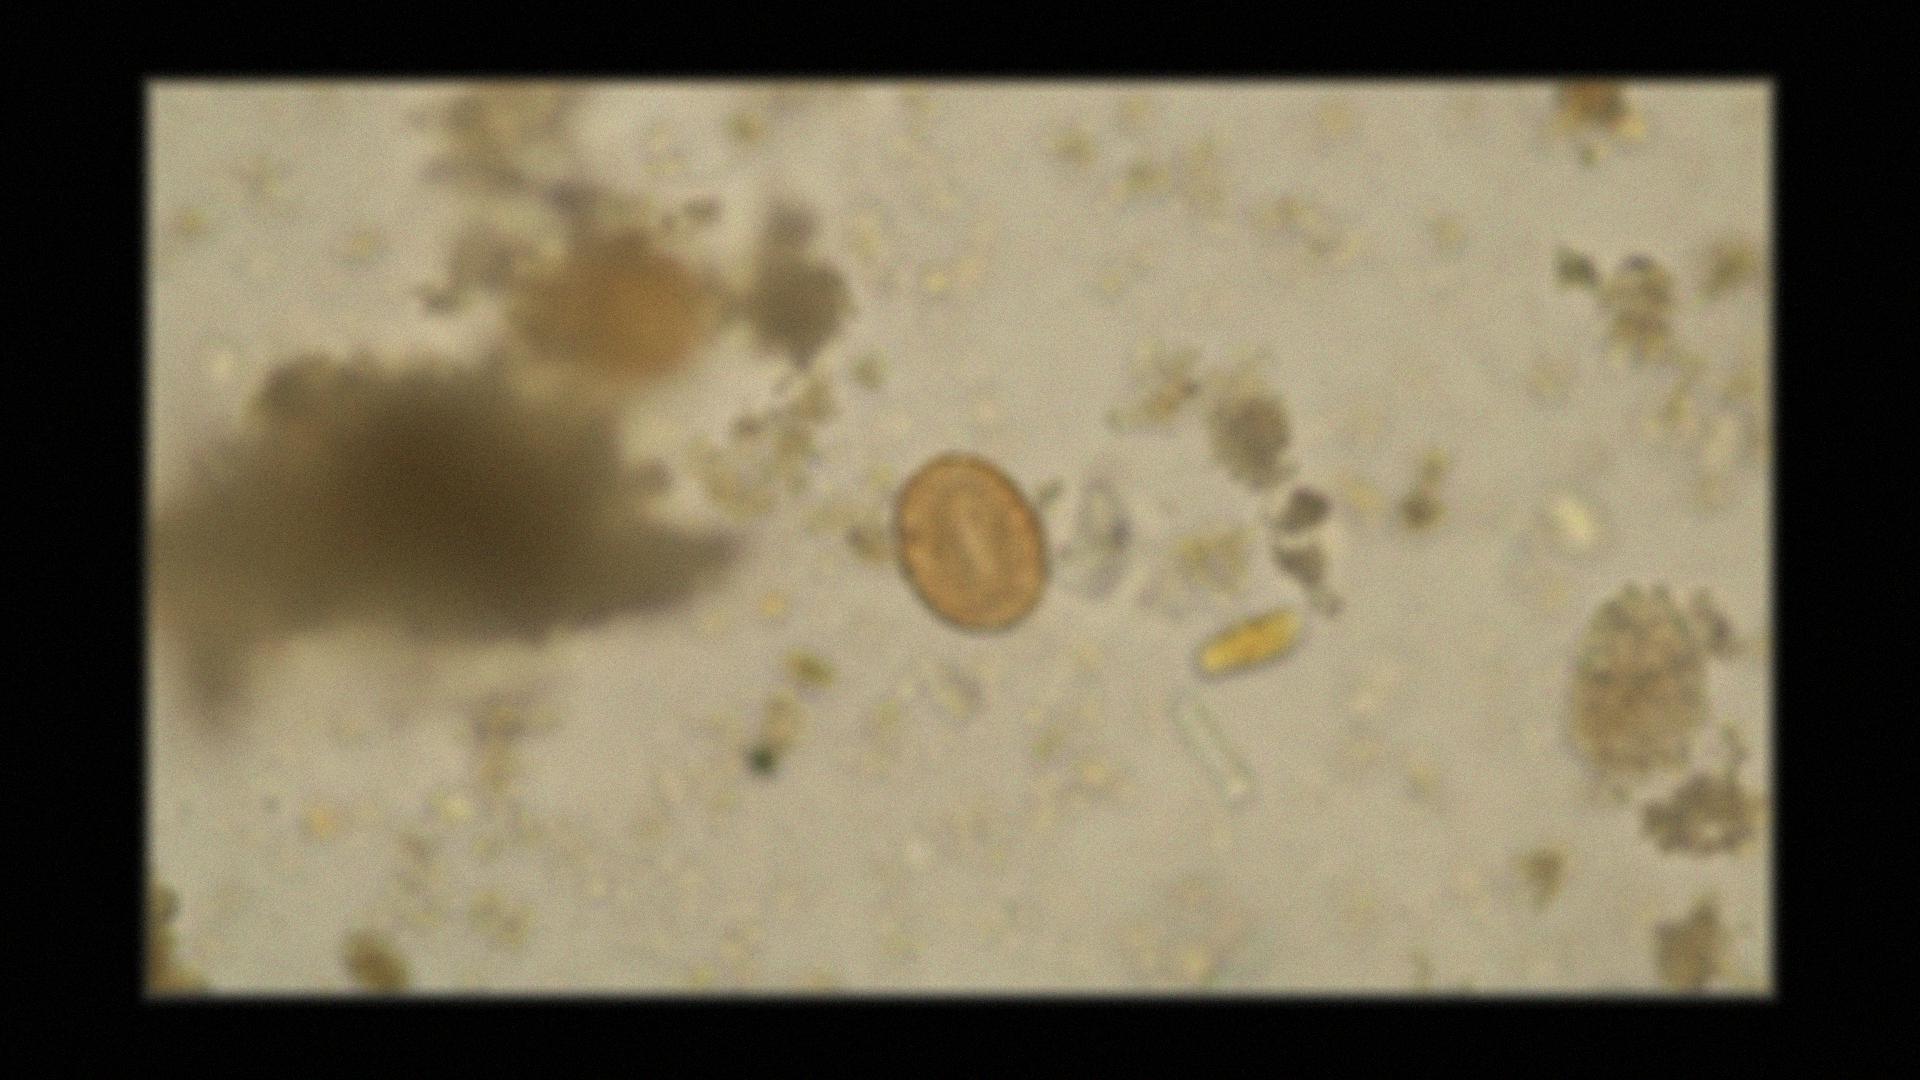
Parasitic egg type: Ascaris lumbricoides